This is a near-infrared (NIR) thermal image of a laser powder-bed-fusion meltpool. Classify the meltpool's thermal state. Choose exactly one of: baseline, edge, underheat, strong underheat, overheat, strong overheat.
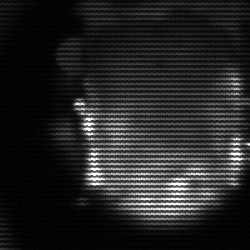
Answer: baseline